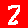
Digit: 2